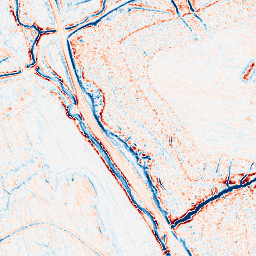
Category: edge_preserving
Decomposition family: anisotropic_diffusion
Decomposition parameters: iterations: 10
kappa: 30
gamma: 0.15
Upsampling method: bicubic
Upsampling parameters: scale: 8
Upsampling scale: 8